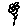
Label: flower